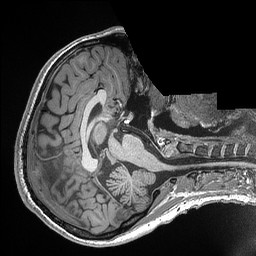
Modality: T1w
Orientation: axial
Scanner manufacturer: siemens
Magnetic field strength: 3 T
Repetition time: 2.3 s
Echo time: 0.00298 s